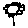
Label: flower